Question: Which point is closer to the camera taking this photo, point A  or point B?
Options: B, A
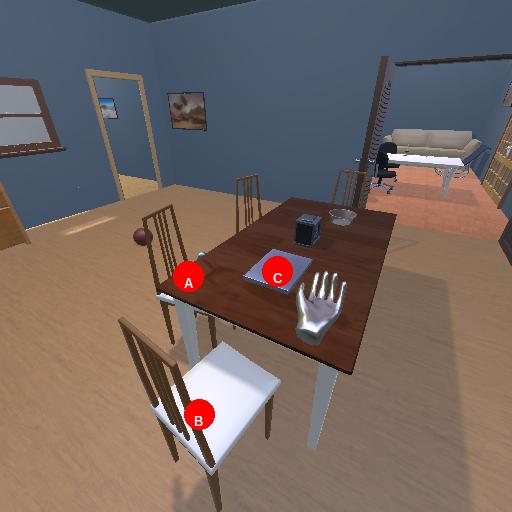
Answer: B